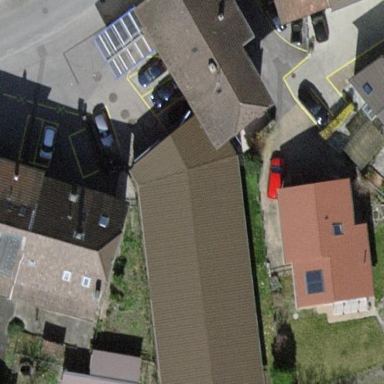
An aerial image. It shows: Group of apartments with tile roofs. The roofs are half-hipped and oriented along the building.